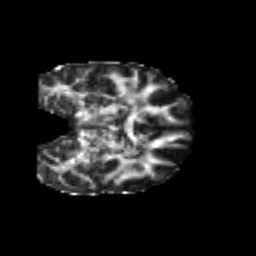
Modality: FA
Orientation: coronal
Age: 22
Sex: female
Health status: healthy
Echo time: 0.074 s